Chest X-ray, AP view. Patient: 40 years old, sex M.
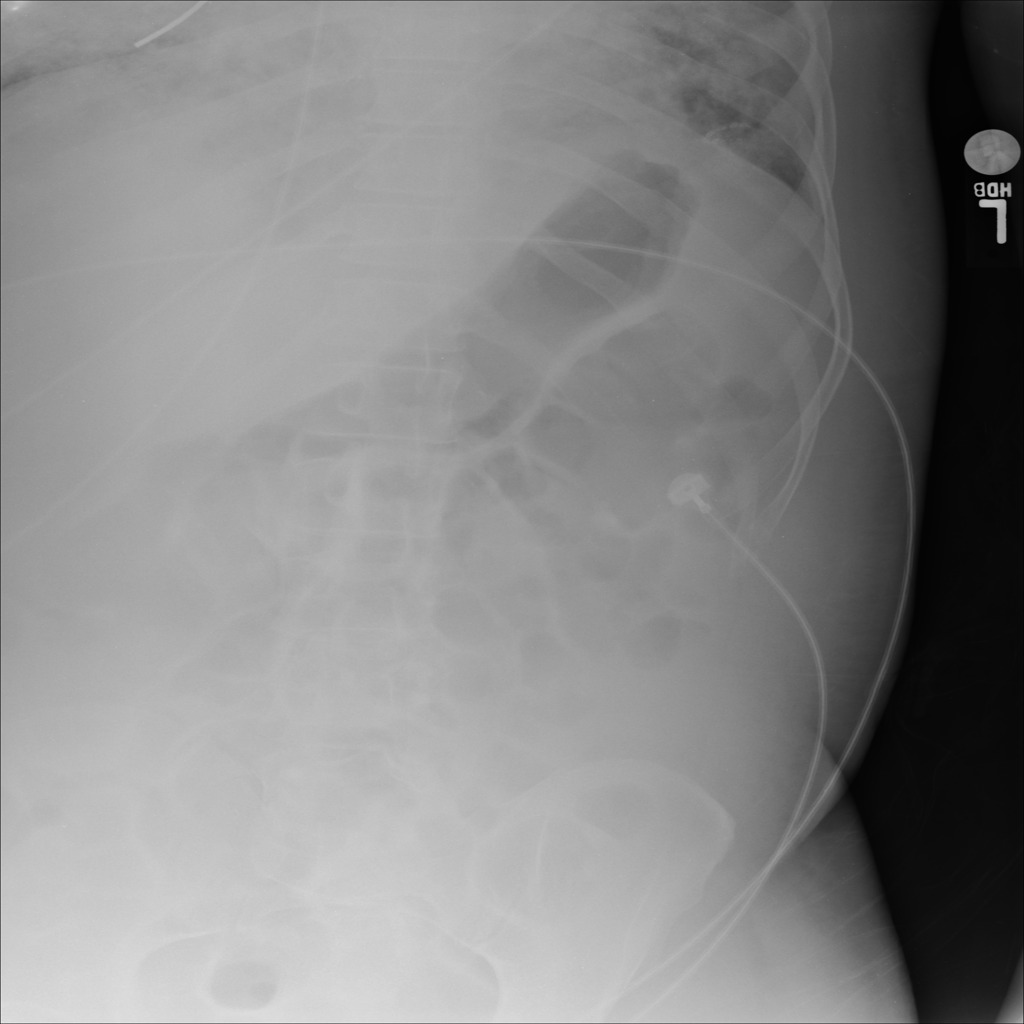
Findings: No Finding